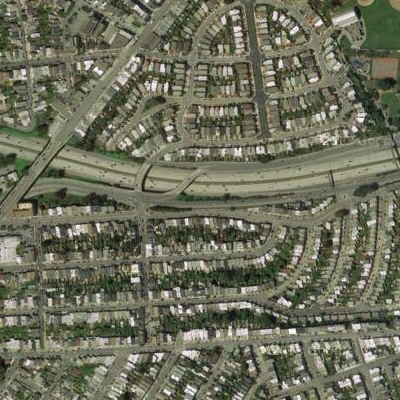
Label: Resident